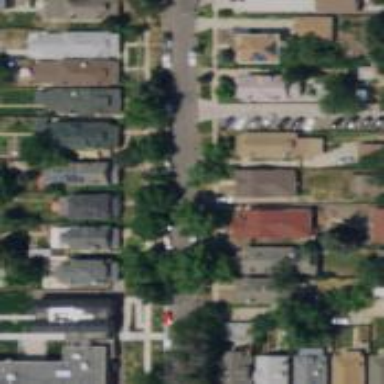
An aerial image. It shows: Residential road with separate sidewalk.